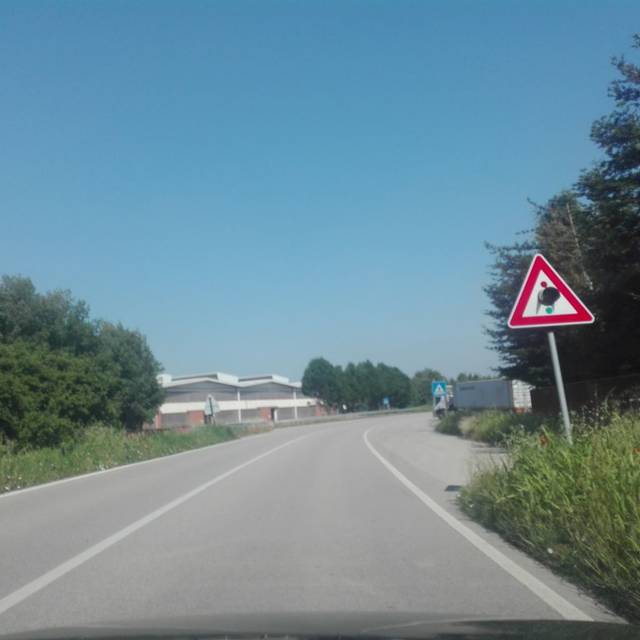
Region: Italy
Coordinates: 45.046, 11.867